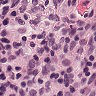
Metastatic tissue present: no